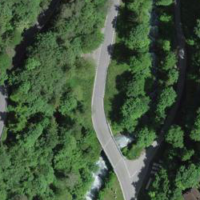
EUNIS habitat code: 44
Species observed at this site:
Melittis melissophyllum